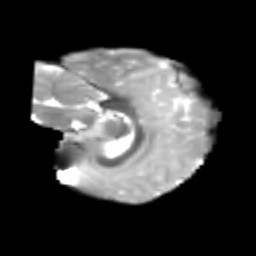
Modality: T2w
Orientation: sagittal
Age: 6
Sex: male
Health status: healthy